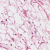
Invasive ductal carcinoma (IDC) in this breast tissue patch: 0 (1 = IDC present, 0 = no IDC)